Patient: sex M, age 68
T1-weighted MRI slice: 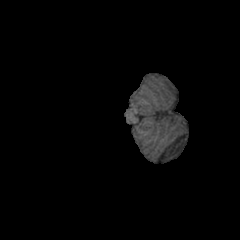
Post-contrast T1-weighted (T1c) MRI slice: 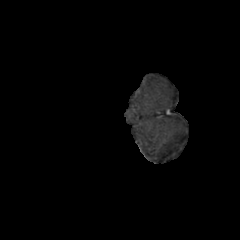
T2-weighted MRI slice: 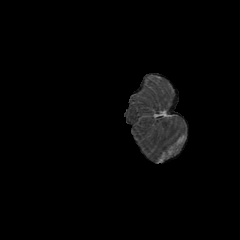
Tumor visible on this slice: no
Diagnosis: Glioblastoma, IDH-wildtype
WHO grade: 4